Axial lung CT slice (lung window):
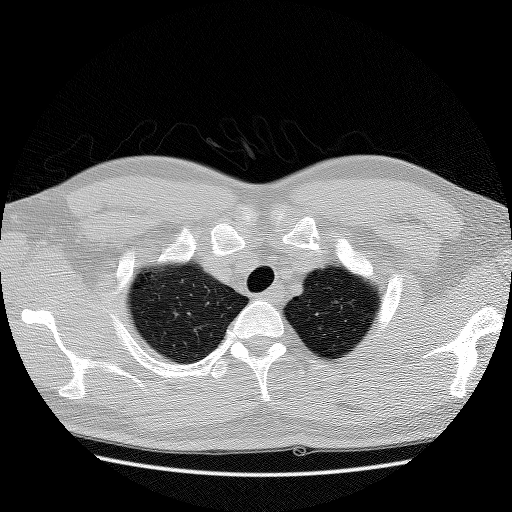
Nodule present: no